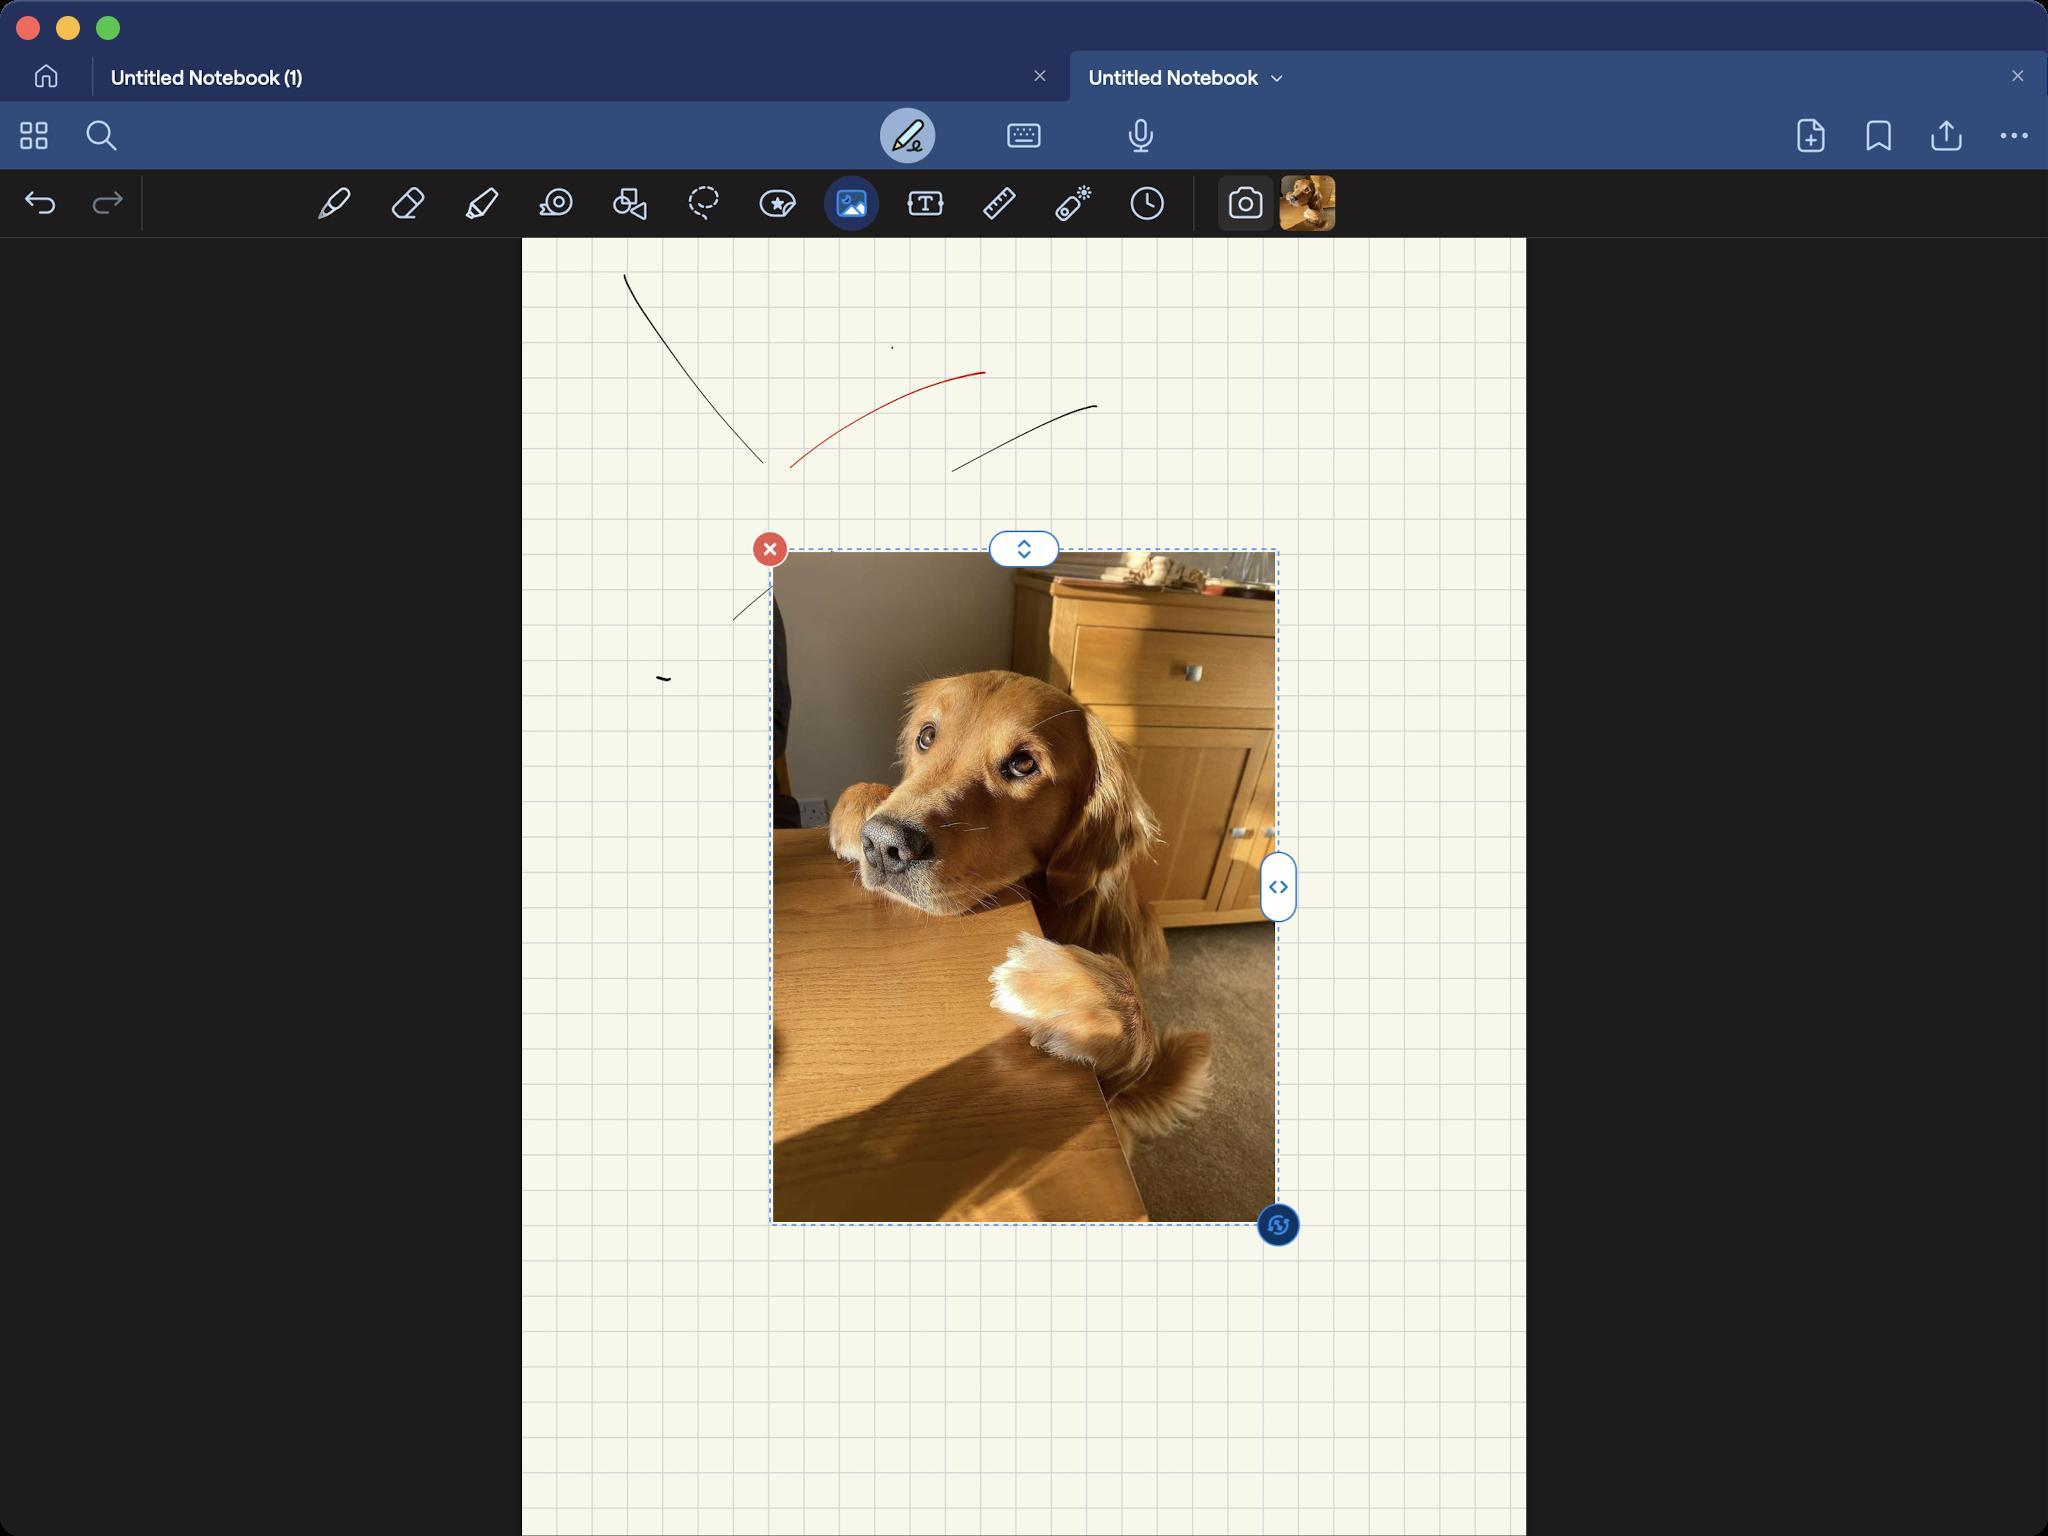
Accessibility tree:
{"name": "Untitled_Notebook", "role": "AXWindow", "description": null, "role_description": "standard window", "value": null, "position": "352.00;95.00", "size": "1024;768", "children": [{"name": null, "role": "AXGroup", "description": null, "role_description": "group", "value": null, "position": "0.00;0.00", "size": "1024;768", "children": [{"name": null, "role": "AXGroup", "description": null, "role_description": "group", "value": null, "position": "0.00;0.00", "size": "1024;28", "children": []}, {"name": null, "role": "AXGroup", "description": null, "role_description": "group", "value": null, "position": "0.00;0.00", "size": "1024;15", "children": []}, {"name": null, "role": "AXGroup", "description": null, "role_description": "group", "value": null, "position": "0.00;0.00", "size": "1024;768", "children": [{"name": null, "role": "AXButton", "description": "Home", "role_description": "button", "value": null, "position": "0.00;25.41", "size": "46;25", "children": []}, {"name": null, "role": "AXGroup", "description": null, "role_description": "collection", "value": null, "position": "46.20;25.41", "size": "978;25", "children": [{"name": null, "role": "AXStaticText", "description": "Tab Untitled Notebook (1)", "role_description": "text", "value": null, "position": "46.20;25.41", "size": "489;25", "children": []}, {"name": null, "role": "AXStaticText", "description": "Tab Untitled Notebook", "role_description": "text", "value": null, "position": "535.15;25.41", "size": "489;25", "children": []}]}, {"name": null, "role": "AXGroup", "description": "Toolbar", "role_description": "group", "value": null, "position": "0.00;50.82", "size": "1024;34", "children": [{"name": null, "role": "AXGroup", "description": null, "role_description": "group", "value": null, "position": "0.00;50.82", "size": "1024;34", "children": [{"name": null, "role": "AXButton", "description": "Study Navigator", "role_description": "button", "value": null, "position": "0.00;53.13", "size": "34;29", "children": []}, {"name": null, "role": "AXButton", "description": "Search", "role_description": "button", "value": null, "position": "33.88;53.13", "size": "34;29", "children": []}, {"name": null, "role": "AXButton", "description": "Read only", "role_description": "button", "value": null, "position": "436.59;53.13", "size": "34;29", "children": []}, {"name": null, "role": "AXButton", "description": "typing", "role_description": "button", "value": null, "position": "495.11;53.13", "size": "34;29", "children": []}, {"name": null, "role": "AXButton", "description": "Record", "role_description": "button", "value": null, "position": "553.63;53.13", "size": "34;29", "children": []}, {"name": null, "role": "AXButton", "description": "Add", "role_description": "button", "value": null, "position": "888.58;53.90", "size": "34;28", "children": []}, {"name": null, "role": "AXButton", "description": "Bookmark", "role_description": "button", "value": null, "position": "922.46;53.90", "size": "34;28", "children": []}, {"name": null, "role": "AXButton", "description": "Share", "role_description": "button", "value": null, "position": "956.34;53.90", "size": "34;28", "children": []}, {"name": null, "role": "AXButton", "description": "More", "role_description": "button", "value": null, "position": "990.22;53.90", "size": "34;28", "children": []}]}]}, {"name": null, "role": "AXGroup", "description": null, "role_description": "group", "value": null, "position": "0.00;84.70", "size": "1024;34", "children": [{"name": null, "role": "AXGroup", "description": null, "role_description": "group", "value": "undoRedoStackView", "position": "0.00;84.70", "size": "74;34", "children": [{"name": null, "role": "AXButton", "description": "tool undo", "role_description": "button", "value": null, "position": "3.08;84.70", "size": "34;34", "children": []}, {"name": null, "role": "AXButton", "description": "tool redo", "role_description": "button", "value": null, "position": "36.96;84.70", "size": "34;34", "children": []}]}, {"name": null, "role": "AXGroup", "description": null, "role_description": "group", "value": "toolsStackView", "position": "150.15;84.70", "size": "447;34", "children": [{"name": null, "role": "AXButton", "description": "tool fountainpen", "role_description": "button", "value": null, "position": "153.23;84.70", "size": "28;34", "children": []}, {"name": null, "role": "AXButton", "description": "tool segment eraser", "role_description": "button", "value": null, "position": "190.19;84.70", "size": "28;34", "children": []}, {"name": null, "role": "AXButton", "description": "tool highlighter", "role_description": "button", "value": null, "position": "227.15;84.70", "size": "28;34", "children": []}, {"name": null, "role": "AXButton", "description": "tool tape", "role_description": "button", "value": null, "position": "264.11;84.70", "size": "28;34", "children": []}, {"name": null, "role": "AXButton", "description": "tool shapes", "role_description": "button", "value": null, "position": "301.07;84.70", "size": "28;34", "children": []}, {"name": null, "role": "AXButton", "description": "tool lasso", "role_description": "button", "value": null, "position": "338.03;84.70", "size": "28;34", "children": []}, {"name": null, "role": "AXButton", "description": "tool elements", "role_description": "button", "value": null, "position": "374.99;84.70", "size": "28;34", "children": []}, {"name": null, "role": "AXButton", "description": "tool image", "role_description": "button", "value": null, "position": "411.95;84.70", "size": "28;34", "children": []}, {"name": null, "role": "AXButton", "description": "tool texttool", "role_description": "button", "value": null, "position": "448.91;84.70", "size": "28;34", "children": []}, {"name": null, "role": "AXButton", "description": "tool ruler", "role_description": "button", "value": null, "position": "485.87;84.70", "size": "28;34", "children": []}, {"name": null, "role": "AXButton", "description": "tool laser", "role_description": "button", "value": null, "position": "522.83;84.70", "size": "28;34", "children": []}, {"name": null, "role": "AXButton", "description": "tool timer", "role_description": "button", "value": null, "position": "559.79;84.70", "size": "28;34", "children": []}]}, {"name": null, "role": "AXGroup", "description": null, "role_description": "collection", "value": null, "position": "596.75;87.78", "size": "427;28", "children": [{"name": null, "role": "AXStaticText", "description": null, "role_description": "text", "value": null, "position": "609.07;87.78", "size": "28;28", "children": []}, {"name": null, "role": "AXStaticText", "description": null, "role_description": "text", "value": null, "position": "639.87;87.78", "size": "28;28", "children": []}]}]}, {"name": null, "role": "AXStaticText", "description": "Document Content Area", "role_description": "text", "value": null, "position": "0.00;118.97", "size": "1024;649", "children": []}]}]}, {"name": null, "role": "AXButton", "description": null, "role_description": "close button", "value": null, "position": "7.00;6.00", "size": "14;16", "children": []}, {"name": null, "role": "AXButton", "description": null, "role_description": "full screen button", "value": null, "position": "47.00;6.00", "size": "14;16", "children": [{"name": null, "role": "AXGroup", "description": null, "role_description": "group", "value": null, "position": "47.00;6.00", "size": "14;16", "children": [{"name": null, "role": "AXGroup", "description": null, "role_description": "group", "value": null, "position": "47.00;6.00", "size": "14;16", "children": []}]}]}, {"name": null, "role": "AXButton", "description": null, "role_description": "minimize button", "value": null, "position": "27.00;6.00", "size": "14;16", "children": []}]}